Question: I'm working in a custom control which mix two windows controls (listview and treeview). In some point, I need to draw the image which uses windows 7 (with themes enabled) to identify the parent nodes, I'm using the <URL>.
This image show the issue

I want to draw the image (inside of black circle) instead of the (+) sign (inside of orange circle).
This is the sample code which I use to draw the image.
'''
uses
UxTheme;
procedure TForm40.Button1Click(Sender: TObject);
var
iPartId : integer;
iStateId: integer;
hTheme : THandle;
begin
hTheme := OpenThemeData(Handle, VSCLASS_TREEVIEW);
iPartId := TVP_GLYPH;
iStateId:= GLPS_CLOSED;
//iPartId := TVP_TREEITEM;
//iStateId:= TREIS_NORMAL;
if hTheme <> 0 then
try
//if (IsThemeBackgroundPartiallyTransparent(hTheme, iPartId, iStateId)) then
// DrawThemeParentBackground(Handle, PaintBox1.Canvas.Handle, nil);
DrawThemeBackground(hTheme, PaintBox1.Canvas.Handle, iPartId, iStateId, Rect(0, 0, 31, 31), nil);
finally
CloseThemeData(hTheme);
end;
end;
'''
I check a couple of tools like the <URL> too, but I can't find the image which I want.
My question is : how I can obtain the image?
Thanks to the answer posted for <URL> I found additional resources to the values of the parts and states of the 'Explorer::Treeview' class.
- <URL>
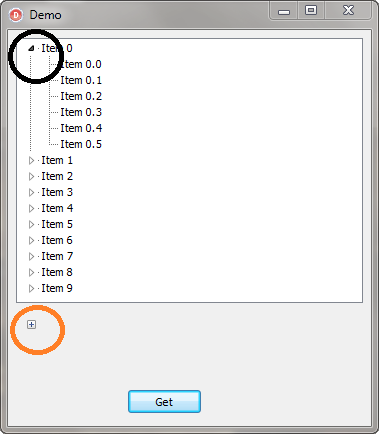
Answer: First of all, in the case of an ordinary 'ListView' or 'TreeView', one can simply call <URL> on its handle to apply the proper sort of styling. The example from its MSDN page is as follows:
'''
SetWindowTheme(hwndList, L"Explorer", NULL);
'''
Since we are talking about a custom control, I am not so sure that applies here however. But since <URL> message to be sent to the proper window, it implies that you will just need to use the proper 'OpenThemeData' call for the specific sub theme.
I think Luke's comment is correct. You probably just need to pass 'Explorer::Treeview' rather than the plain style. So, barring years of not having touched Delphi/Pascal:
'''
hTheme := OpenThemeData(Handle, 'Explorer::Treeview');
'''